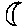
Label: moon